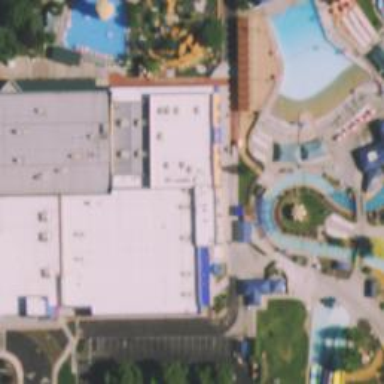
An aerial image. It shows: Leisure land featuring bowling alley.